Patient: sex F, age 70
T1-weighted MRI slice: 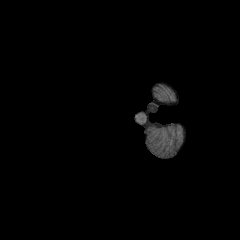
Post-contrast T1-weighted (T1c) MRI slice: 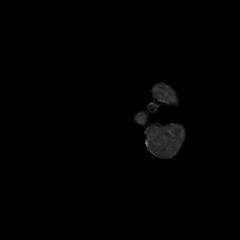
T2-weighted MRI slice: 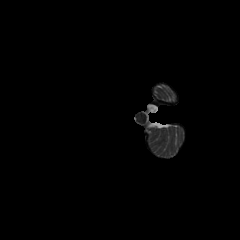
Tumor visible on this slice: no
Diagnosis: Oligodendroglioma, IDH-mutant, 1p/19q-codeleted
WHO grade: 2